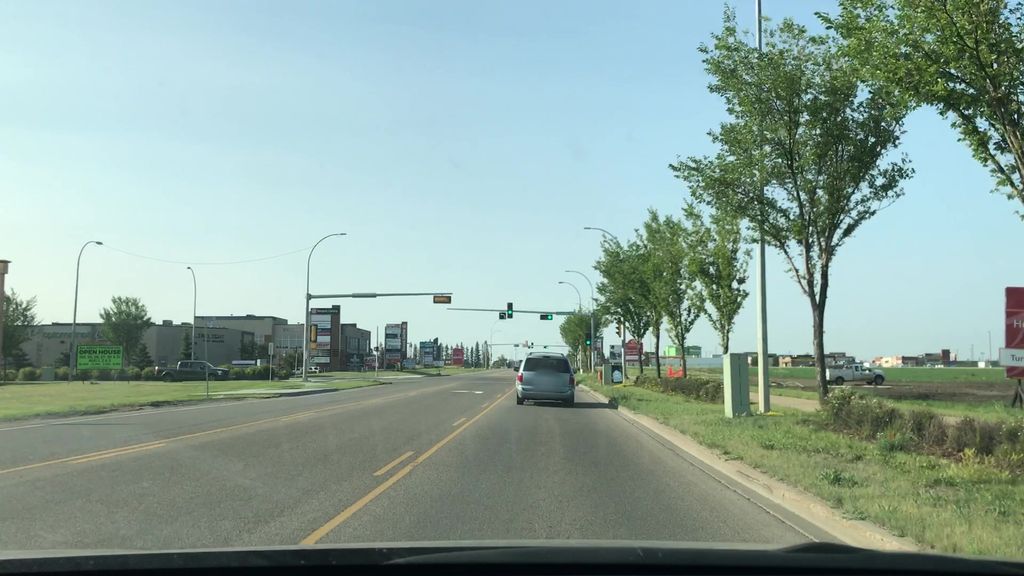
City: edmonton